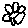
Label: flower